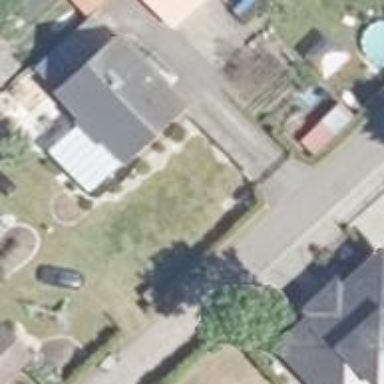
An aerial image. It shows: Simple and straightforward house.